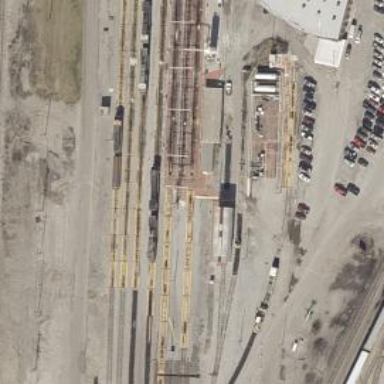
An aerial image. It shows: Covered railway yard with rail tracks.